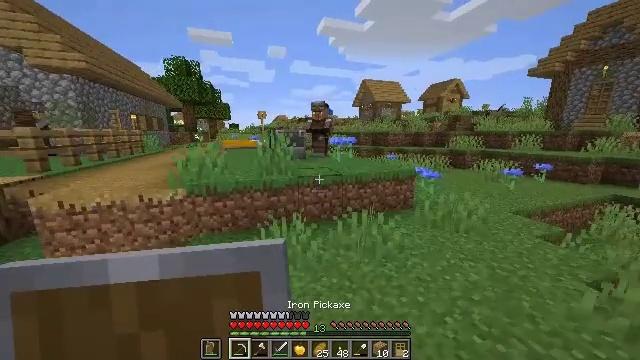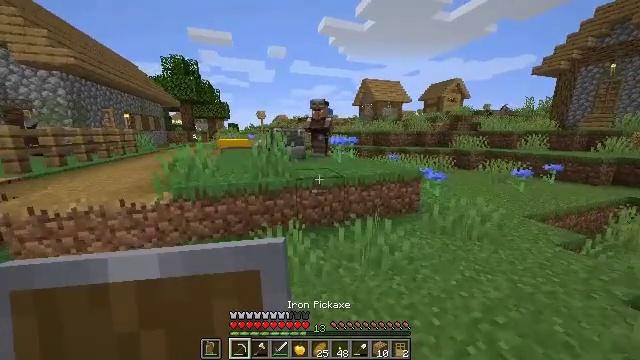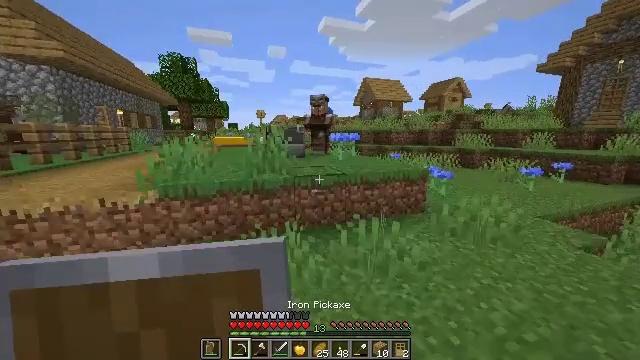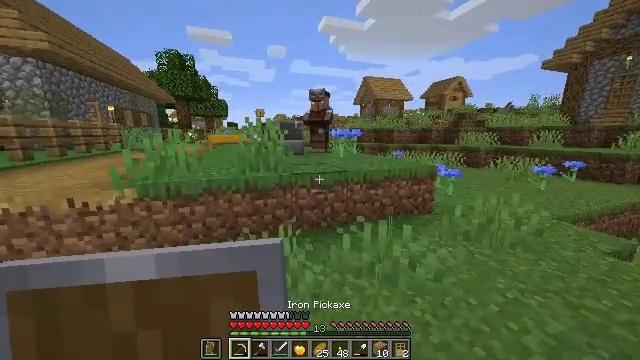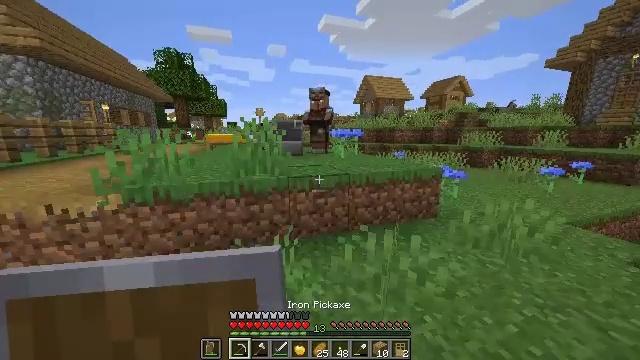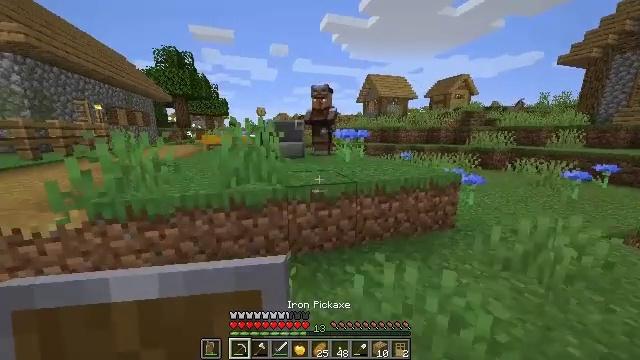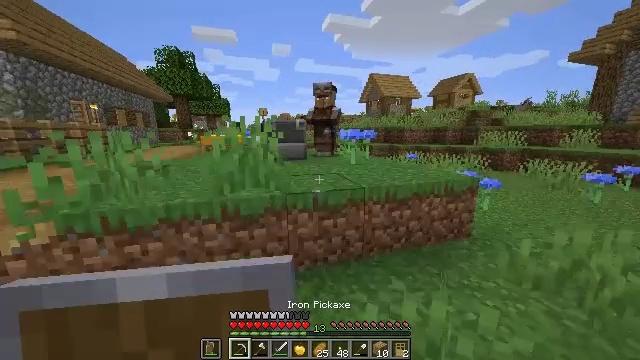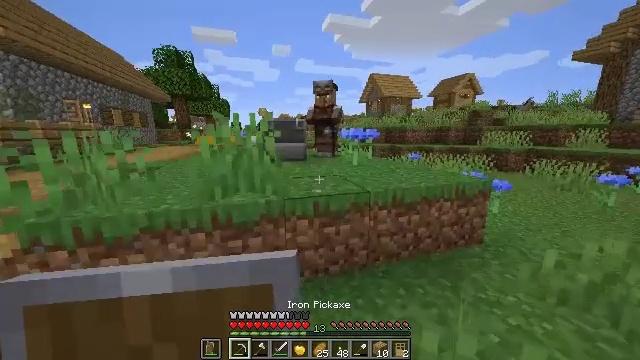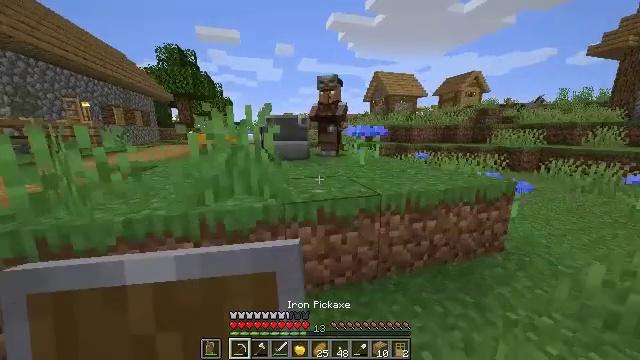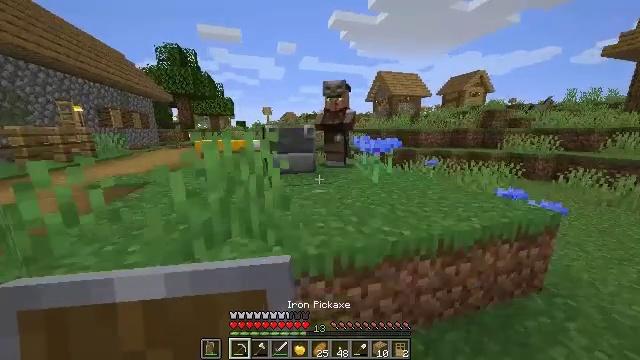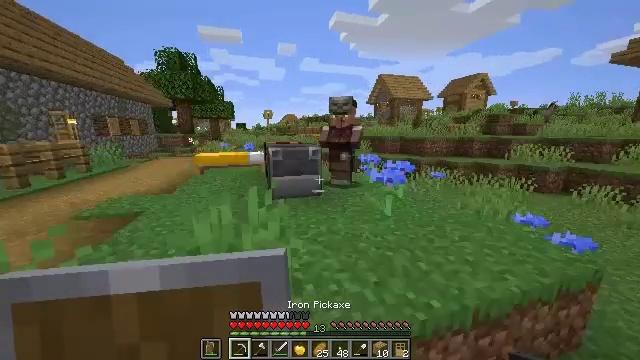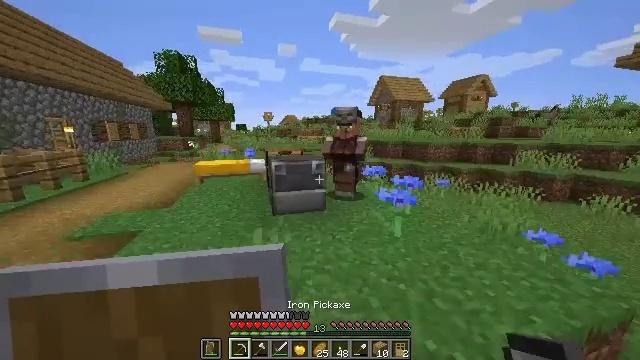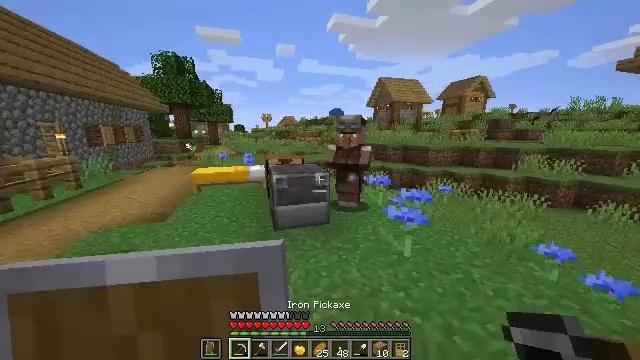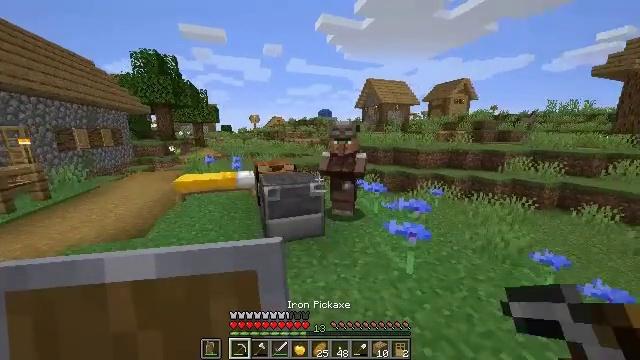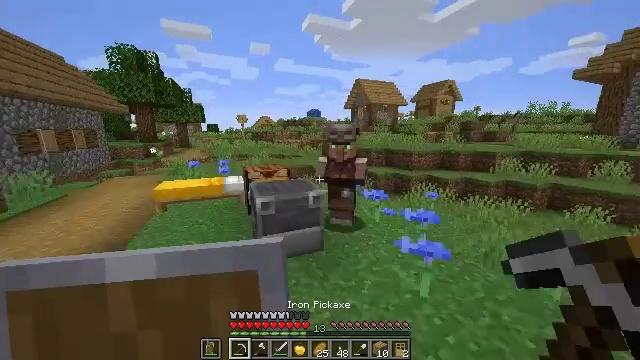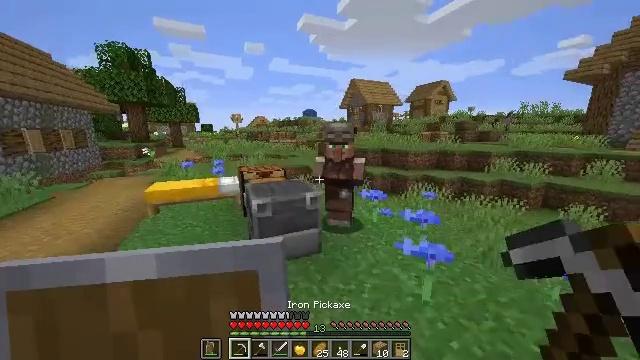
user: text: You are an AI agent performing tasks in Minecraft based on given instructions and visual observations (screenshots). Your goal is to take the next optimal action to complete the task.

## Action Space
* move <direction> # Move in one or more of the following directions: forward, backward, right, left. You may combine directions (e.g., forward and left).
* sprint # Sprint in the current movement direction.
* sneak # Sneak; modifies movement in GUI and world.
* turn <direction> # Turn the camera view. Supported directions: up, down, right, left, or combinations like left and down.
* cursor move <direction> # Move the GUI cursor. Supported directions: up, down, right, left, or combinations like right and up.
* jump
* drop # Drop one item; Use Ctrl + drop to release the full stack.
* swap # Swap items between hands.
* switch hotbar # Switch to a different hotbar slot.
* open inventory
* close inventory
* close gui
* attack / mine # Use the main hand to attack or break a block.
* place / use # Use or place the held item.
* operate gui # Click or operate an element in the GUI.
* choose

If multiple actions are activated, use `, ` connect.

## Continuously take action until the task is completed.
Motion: motion action
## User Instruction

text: Gather the blast furnace into your inventory.
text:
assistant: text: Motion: move forward
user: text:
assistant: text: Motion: move forward
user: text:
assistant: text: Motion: move forward
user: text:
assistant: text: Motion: move forward
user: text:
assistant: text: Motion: move forward
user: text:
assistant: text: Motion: move forward
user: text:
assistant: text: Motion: move forward
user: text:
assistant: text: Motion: move forward and move left
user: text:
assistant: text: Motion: move forward and move left, jump
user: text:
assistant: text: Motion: move forward and move left, jump
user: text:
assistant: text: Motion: move forward and move left, jump
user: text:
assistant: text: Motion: move forward, jump
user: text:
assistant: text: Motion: move forward, turn right, jump
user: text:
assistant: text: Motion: move forward, turn right
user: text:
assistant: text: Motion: move forward, turn right
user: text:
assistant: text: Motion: move forward, turn right
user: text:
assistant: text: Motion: move forward
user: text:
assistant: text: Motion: move forward
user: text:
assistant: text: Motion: move forward, use / place
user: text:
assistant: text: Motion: move forward, use / place
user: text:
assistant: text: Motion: move forward, turn right and up, use / place
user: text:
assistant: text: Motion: turn right
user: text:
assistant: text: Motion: turn right
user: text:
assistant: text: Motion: turn right
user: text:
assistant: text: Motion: turn right
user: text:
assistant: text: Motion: turn right
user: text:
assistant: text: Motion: no_op
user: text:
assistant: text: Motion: use / place
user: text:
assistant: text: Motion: use / place
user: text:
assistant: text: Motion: use / place